Interaction volume radius: 5 \u00c5
Interaction volume height: 25 \u00c5
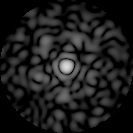
Disorder parameter: 0.8355